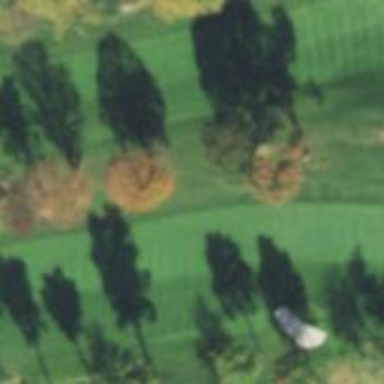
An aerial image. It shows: Grassy area designated as golf fairway.